Field crop: maize
Growth stage: 2
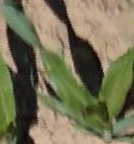
Species: maize